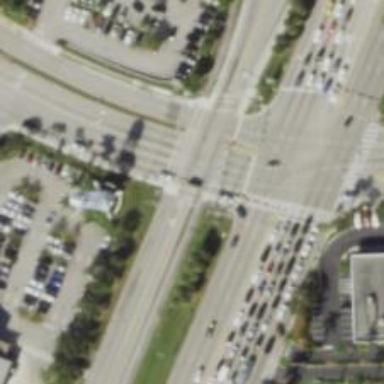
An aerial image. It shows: Uncontrolled road crossing with line markings.